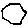
Label: hexagon